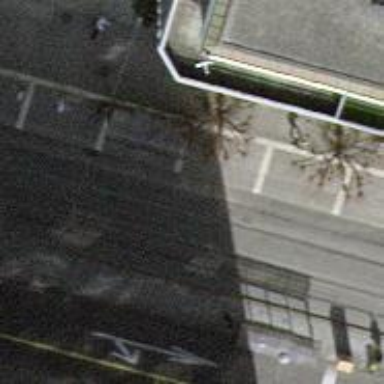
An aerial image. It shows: Tram stop with public transport connection.